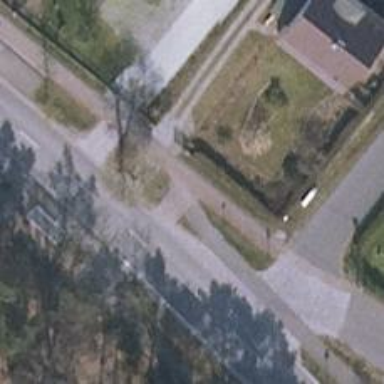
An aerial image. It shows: Asphalt path.